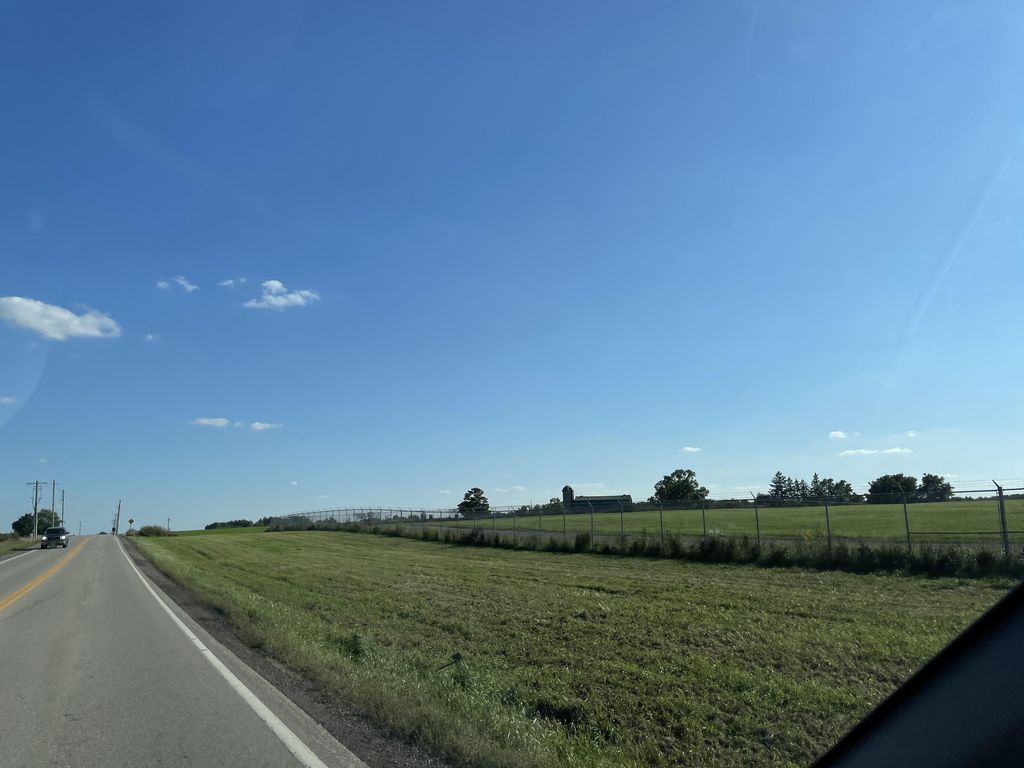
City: kitchener-waterloo